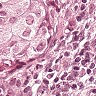
Metastatic tissue present: yes